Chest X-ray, AP view. Patient: 38 years old, sex M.
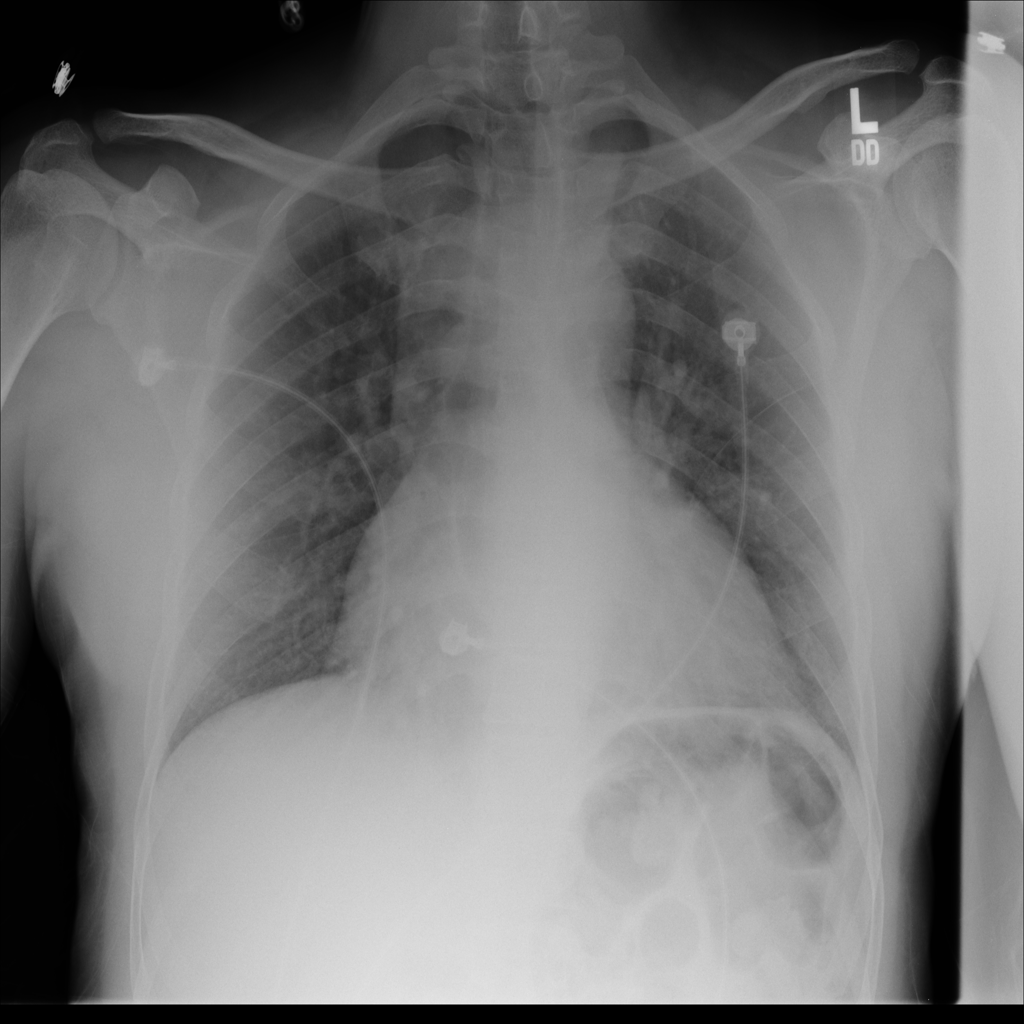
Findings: No Finding